The image is the raw time-domain waveform of a rolling-element bearing's vibration signal. Based on the visible evidence, which condition applies: normal, inner_race, outer_race, ball?
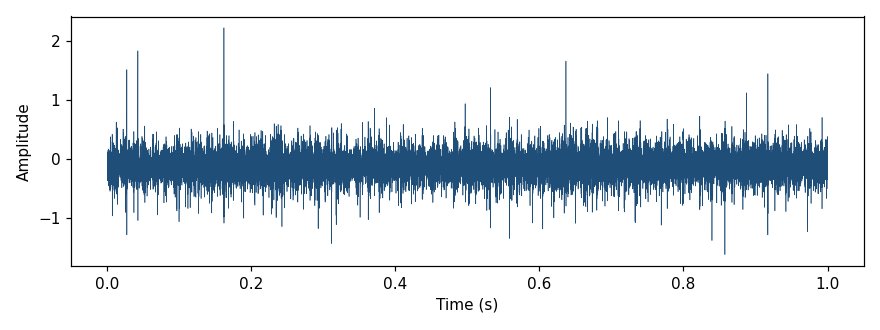
Answer: inner_race